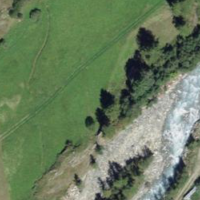
EUNIS habitat code: 23
Species observed at this site:
Parnassius apollo